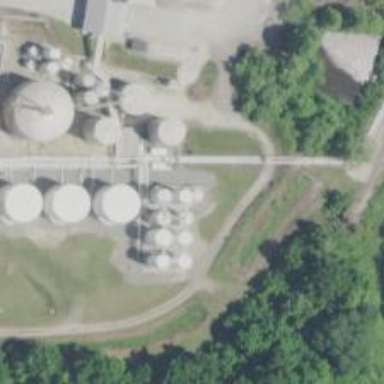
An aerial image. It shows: Storage tank with man-made structure.